Question: This is what I want:

I had created the top red layout by this
'''
public class Custom_TopField extends VerticalFieldManager {
private static final int FIELD_HEIGHT = 70;
private String _text;
Custom_TopField(int color, String text) {
super(Manager.NO_VERTICAL_SCROLL);
_text = text;
Background background = BackgroundFactory.createSolidBackground(color);
setBackground(background);
}
protected void sublayout(int width, int height) {
width = Math.min(width, getPreferredWidth());
height = Math.min(height, getPreferredHeight());
setExtent(width, height);
}
public int getPreferredHeight() {
return FIELD_HEIGHT;
}
public int getPreferredWidth() {
return Display.getWidth();
}
public void paint(Graphics graphics) {
int rectHeight = getPreferredHeight();
int rectWidth = getPreferredWidth();
Font font = Font.getDefault().derive(Font.BOLD, 35);
graphics.setFont(font);
graphics.setColor(Color.WHITE);
graphics.drawRect(0, 0, rectWidth, rectHeight);
graphics.drawText(_text, rectWidth * 4 / 9, 10);
super.paint(graphics);
}
'''
}
What is the similar of textview in blackberry? is it labeltext?
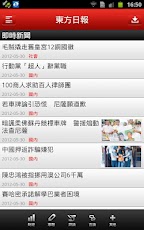
Answer: Use threee layout managers, one for the header that is the red part on top,use second layout manager and add a listfield in it override ListField paint method for row ....and use ToolbarManager for the below tab bar